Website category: university
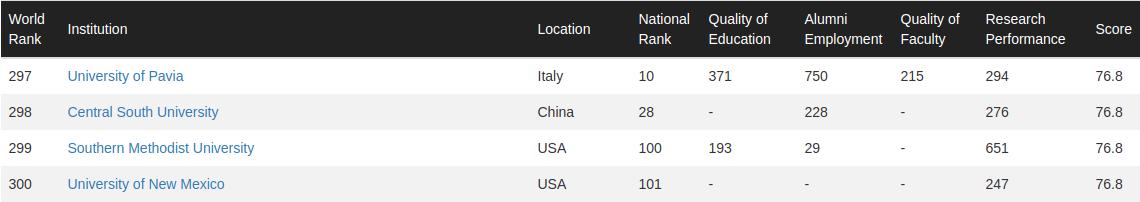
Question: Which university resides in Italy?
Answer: University of Pavia

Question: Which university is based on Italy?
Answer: University of Pavia

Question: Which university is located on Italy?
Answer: University of Pavia

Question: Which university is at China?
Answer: Central South University

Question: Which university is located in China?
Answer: Central South University

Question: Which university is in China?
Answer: Central South University

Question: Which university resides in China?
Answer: Central South University

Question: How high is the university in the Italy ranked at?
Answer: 297

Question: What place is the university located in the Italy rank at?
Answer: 297

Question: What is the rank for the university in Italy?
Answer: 297

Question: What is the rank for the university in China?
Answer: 298

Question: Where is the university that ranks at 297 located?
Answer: Italy

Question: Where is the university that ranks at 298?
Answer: China

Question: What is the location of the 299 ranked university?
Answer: USA

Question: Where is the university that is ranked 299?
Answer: USA

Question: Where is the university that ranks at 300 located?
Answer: USA

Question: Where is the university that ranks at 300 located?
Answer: USA

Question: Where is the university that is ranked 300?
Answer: USA